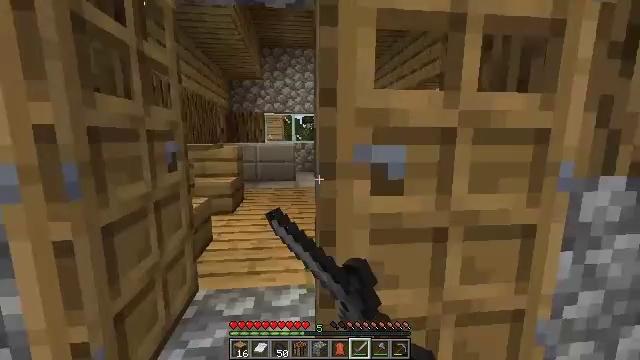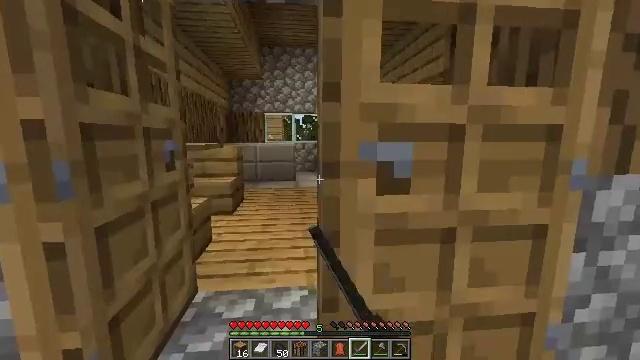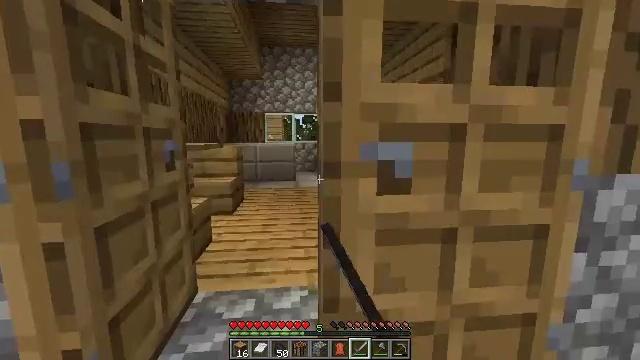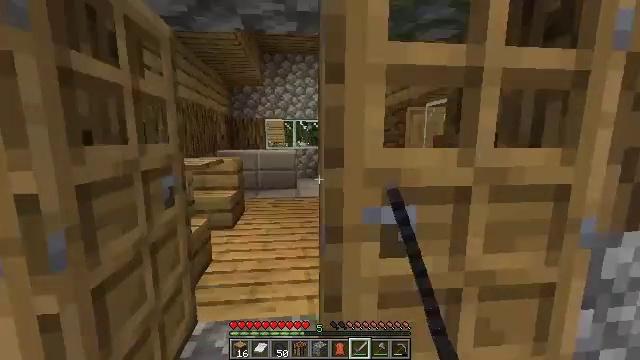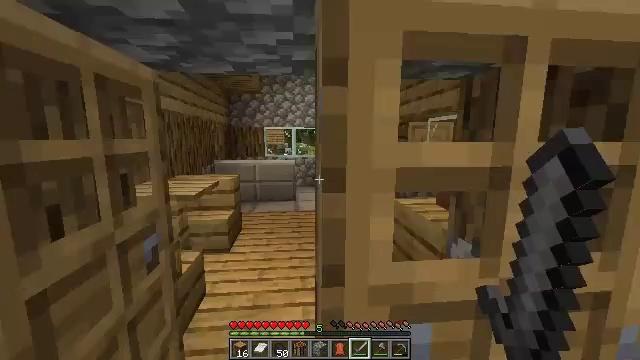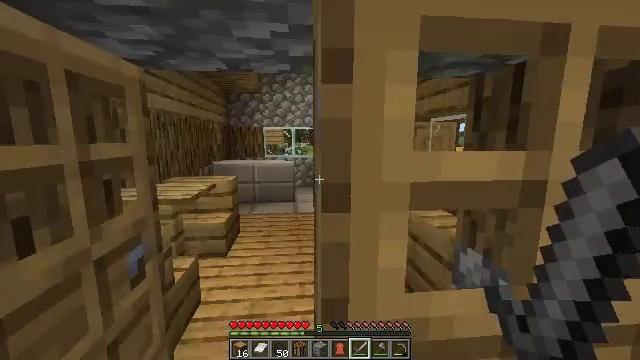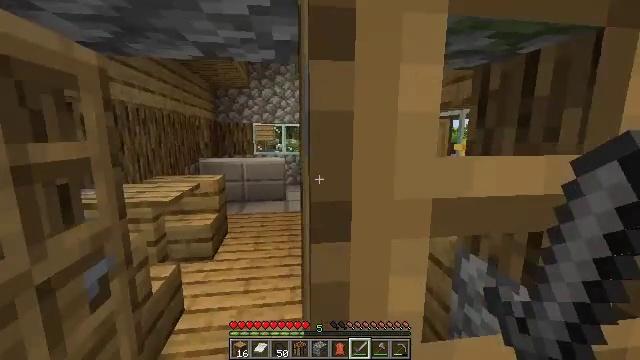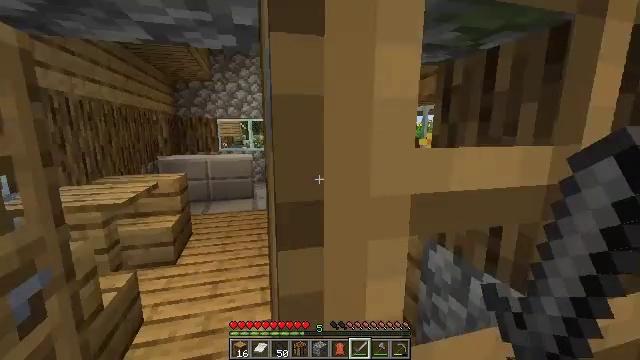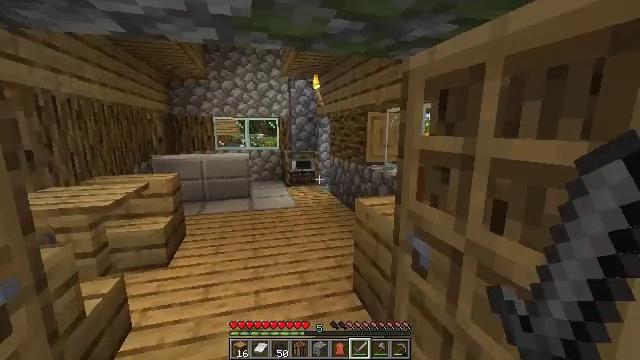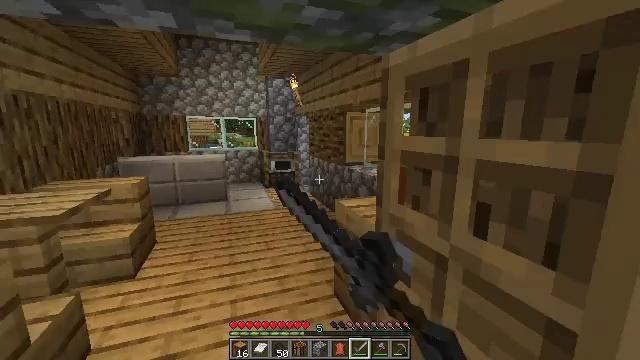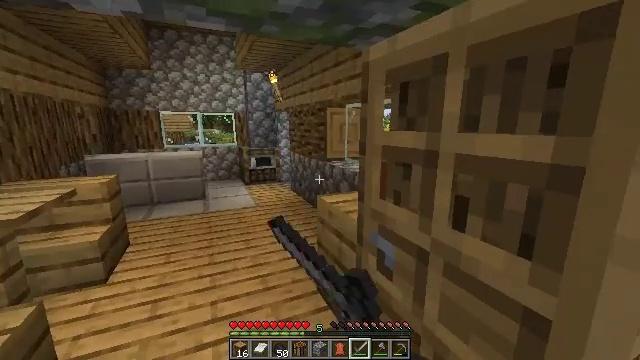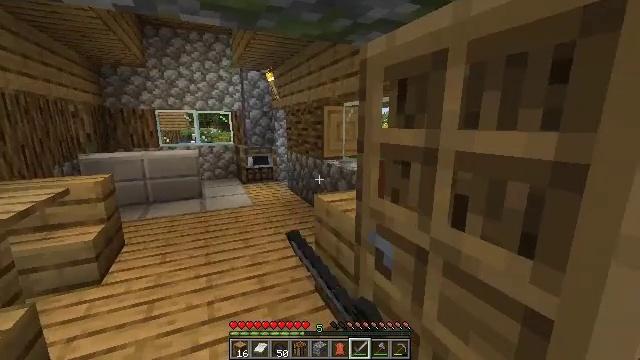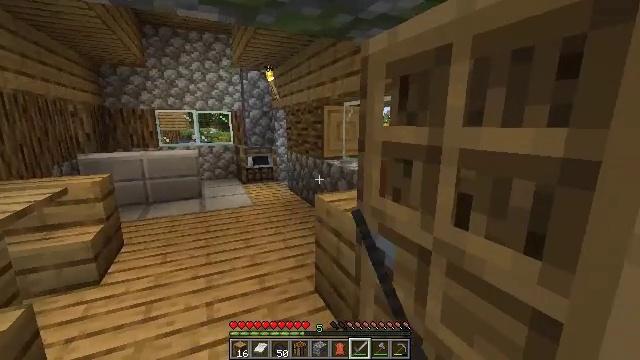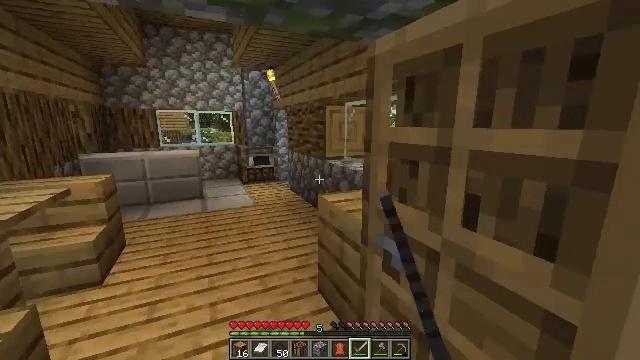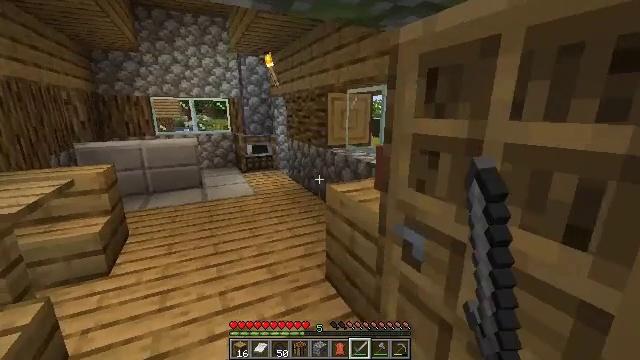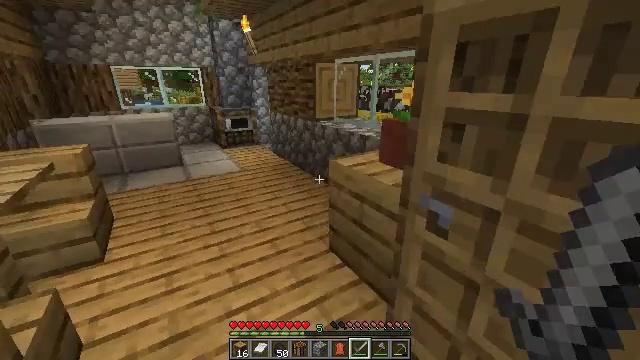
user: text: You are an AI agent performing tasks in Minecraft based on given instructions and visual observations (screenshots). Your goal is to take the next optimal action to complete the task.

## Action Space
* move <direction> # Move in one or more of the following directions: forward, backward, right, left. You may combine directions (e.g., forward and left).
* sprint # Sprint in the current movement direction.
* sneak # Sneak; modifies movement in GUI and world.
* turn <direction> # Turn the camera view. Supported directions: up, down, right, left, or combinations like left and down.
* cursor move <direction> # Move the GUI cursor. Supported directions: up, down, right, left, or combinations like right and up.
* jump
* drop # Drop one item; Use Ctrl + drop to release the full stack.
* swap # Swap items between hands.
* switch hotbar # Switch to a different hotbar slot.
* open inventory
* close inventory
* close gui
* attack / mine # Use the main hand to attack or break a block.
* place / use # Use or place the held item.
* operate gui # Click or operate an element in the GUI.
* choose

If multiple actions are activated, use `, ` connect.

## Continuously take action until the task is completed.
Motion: motion action
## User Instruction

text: Mine the smoker to break it.
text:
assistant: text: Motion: no_op
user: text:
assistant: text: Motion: no_op
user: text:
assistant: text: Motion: move forward
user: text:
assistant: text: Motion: move forward
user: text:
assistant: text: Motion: move forward
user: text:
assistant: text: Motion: move forward, turn right
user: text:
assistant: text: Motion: move forward, turn right
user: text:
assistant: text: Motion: move forward, use / place
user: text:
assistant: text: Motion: turn right, use / place
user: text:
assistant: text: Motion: turn right
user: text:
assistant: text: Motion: no_op
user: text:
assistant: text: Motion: no_op
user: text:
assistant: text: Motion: move left
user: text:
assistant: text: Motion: move left, turn right and down
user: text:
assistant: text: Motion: move left, turn right and down
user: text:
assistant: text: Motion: move left, turn right and down
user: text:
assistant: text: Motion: move forward and move left, turn right
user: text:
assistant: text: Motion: move forward and move left
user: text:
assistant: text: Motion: move forward and move left
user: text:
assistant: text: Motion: move forward and move left
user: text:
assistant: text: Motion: move forward and move left, turn right
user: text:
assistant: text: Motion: move forward and move left
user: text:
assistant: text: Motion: move forward and move left, turn left and up
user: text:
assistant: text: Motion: move forward and move left, turn left and up
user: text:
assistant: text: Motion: move forward and move left, turn left and up
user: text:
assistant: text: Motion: move forward, turn left and up
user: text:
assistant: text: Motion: move forward
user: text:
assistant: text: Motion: move forward
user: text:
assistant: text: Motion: move forward
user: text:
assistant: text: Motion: move forward